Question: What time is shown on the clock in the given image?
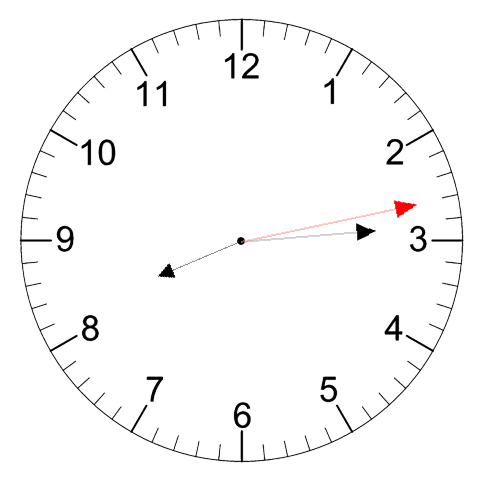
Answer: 08:14:13